Question: '''
\documentclass{article}
\usepackage{tikz}
\begin{document}
\begin{tikzpicture}
\draw[help lines] grid (4,3);
\coordinate (X) at (3,3);
\draw[red ,thick,xshift=-10] (1,1 -| X) -- (2,2 -| X);
\draw[blue,thick,xshift=-10] (1,1 -| 3,3) -- (2,2 -| 3,3);
\end{tikzpicture}
\end{document}
'''

It seems that 'xshift=-10' does not have any effect when the coordinate is specified by name. Why is that?
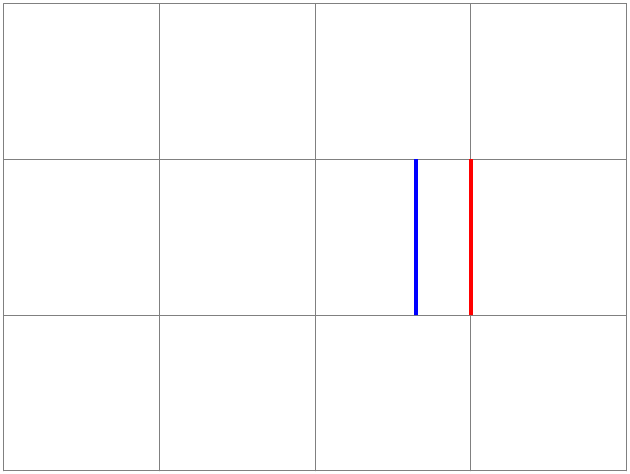
Answer: the answer lies in that 'X' is defined outside the scope of the 'xshift=-10' transformation - see <URL> -, i.e. the node 'X' is defined and has a fixed position before the beginning of the scope of the transformation which then is only applied to nodes newly defined within the scope.
an example may clarify things: extending the scope to include the definition of 'X' shows the expected behavior with only one line:
'''
\documentclass{article}
\usepackage{tikz}
\begin{document}
\begin{tikzpicture}
\draw[help lines] grid (4,3);
\begin{scope}[xshift=-10]
\coordinate (X) at (3,3);
\draw[red ,thick] (1,1 -| X) -- (2,2 -| X);
\draw[blue,thick] (1,1 -| 3,3) -- (2,2 -| 3,3);
\end{scope}
\end{tikzpicture}
\end{document}
'''
produces: